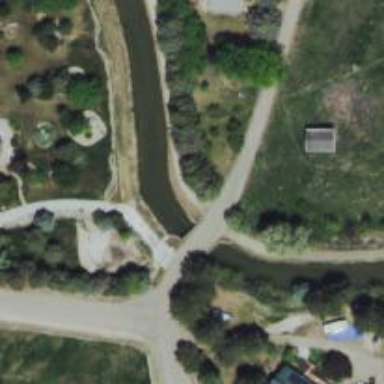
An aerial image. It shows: Residential road with bridge.